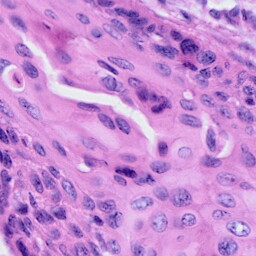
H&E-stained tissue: Cervix